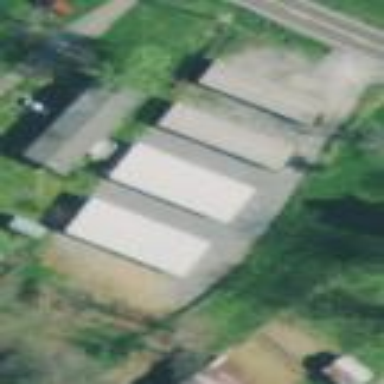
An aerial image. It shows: Garages used for storage rental.